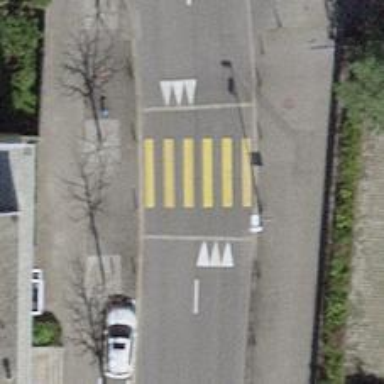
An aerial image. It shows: Uncontrolled road crossing.